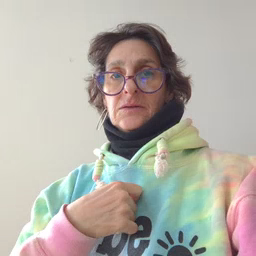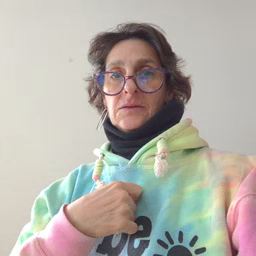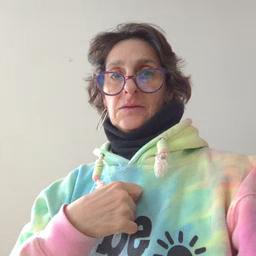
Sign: kiss